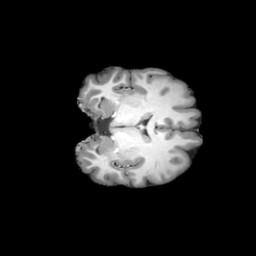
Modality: T1w
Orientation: coronal